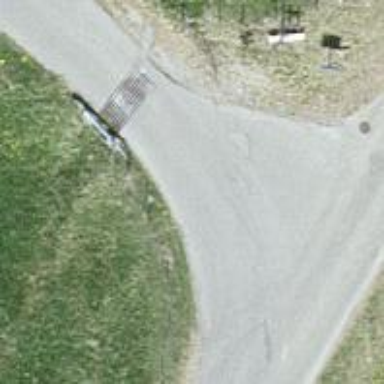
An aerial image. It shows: Unclassified road.